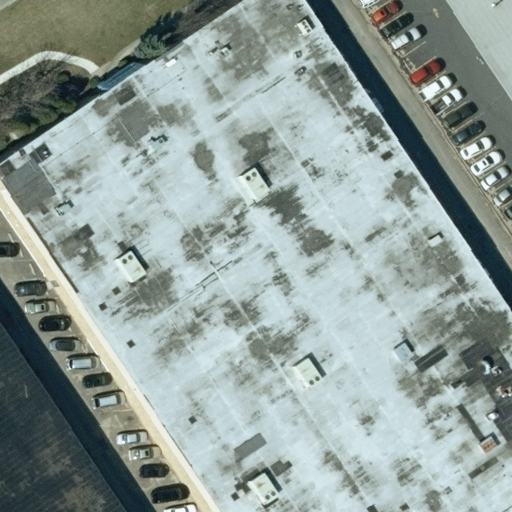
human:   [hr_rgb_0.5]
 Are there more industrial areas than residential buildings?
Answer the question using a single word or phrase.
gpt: yes

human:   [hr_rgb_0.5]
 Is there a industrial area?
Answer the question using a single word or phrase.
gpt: yes

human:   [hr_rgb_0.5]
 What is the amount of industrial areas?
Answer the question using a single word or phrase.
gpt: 1

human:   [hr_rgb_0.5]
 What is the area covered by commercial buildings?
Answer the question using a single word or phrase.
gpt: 6827m2

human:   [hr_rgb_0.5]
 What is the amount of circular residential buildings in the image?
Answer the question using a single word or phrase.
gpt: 0

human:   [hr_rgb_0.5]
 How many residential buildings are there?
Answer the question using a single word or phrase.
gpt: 0

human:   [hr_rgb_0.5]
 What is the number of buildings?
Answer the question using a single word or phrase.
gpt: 3

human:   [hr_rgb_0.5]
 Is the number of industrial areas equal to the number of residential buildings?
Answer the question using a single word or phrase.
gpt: no

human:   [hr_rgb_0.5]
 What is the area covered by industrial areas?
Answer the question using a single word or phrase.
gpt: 10623m2

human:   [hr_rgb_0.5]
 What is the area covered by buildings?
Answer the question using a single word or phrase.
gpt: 6827m2

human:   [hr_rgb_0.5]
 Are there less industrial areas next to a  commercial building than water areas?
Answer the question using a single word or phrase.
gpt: no

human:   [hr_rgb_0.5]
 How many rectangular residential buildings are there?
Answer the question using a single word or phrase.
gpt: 0

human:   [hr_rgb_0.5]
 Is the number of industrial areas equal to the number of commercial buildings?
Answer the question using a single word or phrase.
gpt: no

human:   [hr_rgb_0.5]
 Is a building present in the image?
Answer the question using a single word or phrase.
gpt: yes

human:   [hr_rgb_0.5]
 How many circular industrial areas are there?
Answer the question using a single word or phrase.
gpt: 0

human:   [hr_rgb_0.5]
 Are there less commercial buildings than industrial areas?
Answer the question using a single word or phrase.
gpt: no

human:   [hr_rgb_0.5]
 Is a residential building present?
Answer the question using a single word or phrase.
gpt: no

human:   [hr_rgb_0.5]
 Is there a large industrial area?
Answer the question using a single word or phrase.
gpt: yes

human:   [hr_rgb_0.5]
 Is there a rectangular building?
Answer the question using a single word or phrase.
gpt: yes

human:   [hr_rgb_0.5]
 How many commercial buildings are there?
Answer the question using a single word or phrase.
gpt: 3

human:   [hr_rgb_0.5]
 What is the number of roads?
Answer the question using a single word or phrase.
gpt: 0

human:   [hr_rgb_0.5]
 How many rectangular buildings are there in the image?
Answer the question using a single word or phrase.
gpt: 2

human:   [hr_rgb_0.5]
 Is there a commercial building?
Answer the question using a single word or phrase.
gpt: yes

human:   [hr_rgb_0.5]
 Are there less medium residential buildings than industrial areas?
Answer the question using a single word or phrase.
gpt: yes

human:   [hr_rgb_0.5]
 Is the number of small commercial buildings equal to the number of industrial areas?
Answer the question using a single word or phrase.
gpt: yes

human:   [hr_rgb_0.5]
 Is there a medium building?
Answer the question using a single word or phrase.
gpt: no

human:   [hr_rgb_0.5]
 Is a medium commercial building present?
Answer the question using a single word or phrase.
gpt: no

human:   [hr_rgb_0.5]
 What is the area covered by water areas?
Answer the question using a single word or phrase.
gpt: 0m2

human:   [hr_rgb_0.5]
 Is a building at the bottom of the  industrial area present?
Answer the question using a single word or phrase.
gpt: yes

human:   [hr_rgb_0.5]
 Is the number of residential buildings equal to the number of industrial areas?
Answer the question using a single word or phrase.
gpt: no

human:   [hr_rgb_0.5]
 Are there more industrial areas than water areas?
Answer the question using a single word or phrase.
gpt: yes

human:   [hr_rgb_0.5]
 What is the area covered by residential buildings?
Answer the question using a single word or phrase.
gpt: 0m2

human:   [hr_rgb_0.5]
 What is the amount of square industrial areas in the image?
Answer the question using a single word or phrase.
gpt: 0

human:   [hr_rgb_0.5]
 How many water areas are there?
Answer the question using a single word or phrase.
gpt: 0

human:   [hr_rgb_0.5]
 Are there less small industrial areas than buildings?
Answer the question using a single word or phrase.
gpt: yes

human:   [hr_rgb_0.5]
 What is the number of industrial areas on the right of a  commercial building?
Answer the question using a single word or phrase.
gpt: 1

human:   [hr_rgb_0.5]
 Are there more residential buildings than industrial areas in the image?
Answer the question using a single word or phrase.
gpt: no

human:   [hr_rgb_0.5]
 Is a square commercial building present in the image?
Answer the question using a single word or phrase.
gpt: no

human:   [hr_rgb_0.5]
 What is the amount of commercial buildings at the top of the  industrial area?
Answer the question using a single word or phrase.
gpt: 0

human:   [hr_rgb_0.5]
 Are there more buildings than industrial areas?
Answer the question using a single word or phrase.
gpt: yes

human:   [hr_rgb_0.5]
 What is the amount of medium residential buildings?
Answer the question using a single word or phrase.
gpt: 0

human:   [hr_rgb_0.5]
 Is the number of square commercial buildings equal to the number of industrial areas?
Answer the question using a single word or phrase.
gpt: no

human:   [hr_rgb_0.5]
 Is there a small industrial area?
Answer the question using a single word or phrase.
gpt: no

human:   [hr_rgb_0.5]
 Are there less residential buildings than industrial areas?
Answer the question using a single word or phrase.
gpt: yes

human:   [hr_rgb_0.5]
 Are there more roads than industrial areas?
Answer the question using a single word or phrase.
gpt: no

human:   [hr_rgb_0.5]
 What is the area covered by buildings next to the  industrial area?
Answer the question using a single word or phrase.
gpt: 6827m2

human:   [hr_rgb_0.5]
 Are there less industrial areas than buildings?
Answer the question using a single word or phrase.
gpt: yes

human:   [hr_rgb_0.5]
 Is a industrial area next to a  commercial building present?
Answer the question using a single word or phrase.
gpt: yes

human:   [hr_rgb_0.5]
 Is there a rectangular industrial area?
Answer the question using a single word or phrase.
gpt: yes

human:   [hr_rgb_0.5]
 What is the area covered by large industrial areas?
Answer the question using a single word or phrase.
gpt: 10623m2

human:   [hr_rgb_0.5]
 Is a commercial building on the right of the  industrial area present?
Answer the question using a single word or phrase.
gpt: yes

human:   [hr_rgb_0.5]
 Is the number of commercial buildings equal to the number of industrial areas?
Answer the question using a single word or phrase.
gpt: no

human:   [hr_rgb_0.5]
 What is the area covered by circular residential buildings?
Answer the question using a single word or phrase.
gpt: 0m2

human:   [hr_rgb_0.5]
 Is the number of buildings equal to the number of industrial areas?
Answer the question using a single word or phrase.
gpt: no

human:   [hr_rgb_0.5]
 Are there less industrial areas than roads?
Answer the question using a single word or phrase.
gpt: no

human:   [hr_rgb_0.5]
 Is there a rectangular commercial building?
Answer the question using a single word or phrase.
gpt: yes

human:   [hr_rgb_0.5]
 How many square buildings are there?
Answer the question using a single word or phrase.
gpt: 0

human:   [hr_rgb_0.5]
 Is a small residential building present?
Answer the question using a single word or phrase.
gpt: no

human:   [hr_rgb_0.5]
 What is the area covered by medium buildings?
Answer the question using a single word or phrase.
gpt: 0m2

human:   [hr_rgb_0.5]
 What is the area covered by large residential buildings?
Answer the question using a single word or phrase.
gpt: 0m2

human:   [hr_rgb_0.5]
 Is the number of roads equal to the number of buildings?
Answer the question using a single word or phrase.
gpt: no

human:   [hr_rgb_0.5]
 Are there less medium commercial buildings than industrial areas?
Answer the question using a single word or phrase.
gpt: yes

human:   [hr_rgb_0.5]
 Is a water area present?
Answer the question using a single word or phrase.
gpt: no

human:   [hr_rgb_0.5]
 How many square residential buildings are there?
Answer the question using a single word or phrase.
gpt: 0